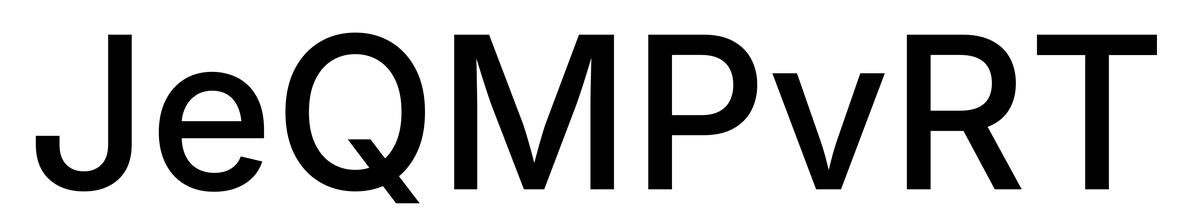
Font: Inter_Medium